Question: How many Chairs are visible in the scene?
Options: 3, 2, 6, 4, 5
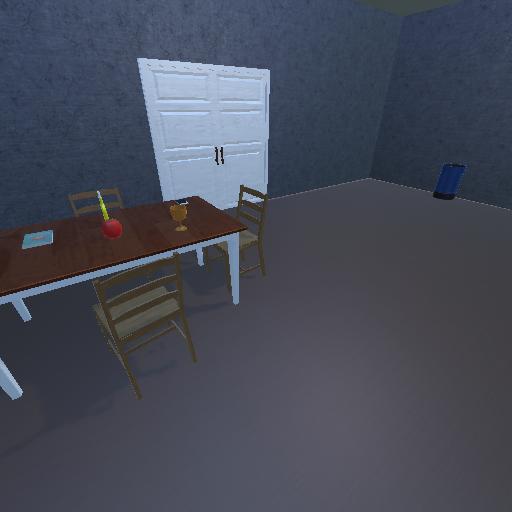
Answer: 3